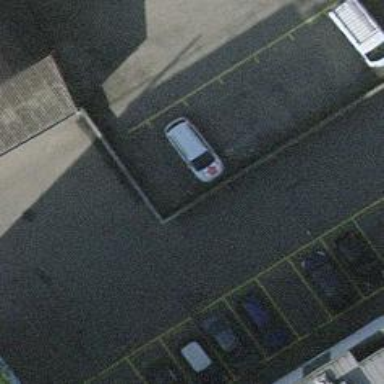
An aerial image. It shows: Parking area.